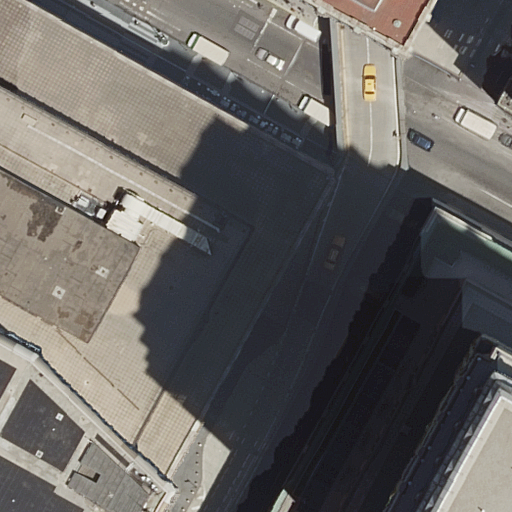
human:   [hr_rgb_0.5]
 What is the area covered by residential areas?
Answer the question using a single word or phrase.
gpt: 0m2

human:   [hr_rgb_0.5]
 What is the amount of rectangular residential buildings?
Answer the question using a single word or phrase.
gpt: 2

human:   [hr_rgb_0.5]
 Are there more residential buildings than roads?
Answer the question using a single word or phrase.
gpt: no

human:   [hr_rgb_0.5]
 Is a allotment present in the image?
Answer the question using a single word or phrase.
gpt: no

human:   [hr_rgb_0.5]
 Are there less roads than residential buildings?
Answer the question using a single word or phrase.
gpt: no

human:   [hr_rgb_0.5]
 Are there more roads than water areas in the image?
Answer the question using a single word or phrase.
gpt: yes

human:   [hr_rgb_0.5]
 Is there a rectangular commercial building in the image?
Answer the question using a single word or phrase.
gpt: yes

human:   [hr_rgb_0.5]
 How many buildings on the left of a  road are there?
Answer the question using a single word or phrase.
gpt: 3

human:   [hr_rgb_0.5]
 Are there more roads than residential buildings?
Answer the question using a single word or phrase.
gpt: yes

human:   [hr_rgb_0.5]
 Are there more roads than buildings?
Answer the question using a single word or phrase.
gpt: yes

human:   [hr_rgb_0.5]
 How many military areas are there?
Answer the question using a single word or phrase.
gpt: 0

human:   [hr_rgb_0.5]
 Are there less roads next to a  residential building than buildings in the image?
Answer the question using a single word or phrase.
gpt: no

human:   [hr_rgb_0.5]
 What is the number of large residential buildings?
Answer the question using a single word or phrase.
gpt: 1

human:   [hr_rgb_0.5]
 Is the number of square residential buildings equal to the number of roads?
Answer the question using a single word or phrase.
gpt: no

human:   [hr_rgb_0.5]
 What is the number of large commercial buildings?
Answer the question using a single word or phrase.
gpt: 1

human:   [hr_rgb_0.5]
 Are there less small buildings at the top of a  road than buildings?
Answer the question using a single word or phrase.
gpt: yes

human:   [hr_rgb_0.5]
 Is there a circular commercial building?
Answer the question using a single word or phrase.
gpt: no

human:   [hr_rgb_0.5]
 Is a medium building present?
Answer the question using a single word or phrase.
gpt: yes

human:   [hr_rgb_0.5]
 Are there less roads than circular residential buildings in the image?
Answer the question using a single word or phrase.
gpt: no

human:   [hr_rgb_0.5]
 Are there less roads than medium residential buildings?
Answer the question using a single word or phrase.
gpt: no

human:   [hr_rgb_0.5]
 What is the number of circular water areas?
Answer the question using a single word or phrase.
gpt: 0

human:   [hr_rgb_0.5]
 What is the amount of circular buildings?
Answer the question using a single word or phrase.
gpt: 0

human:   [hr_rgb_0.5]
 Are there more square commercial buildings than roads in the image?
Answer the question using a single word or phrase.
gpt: no

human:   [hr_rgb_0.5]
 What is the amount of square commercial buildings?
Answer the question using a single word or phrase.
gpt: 0

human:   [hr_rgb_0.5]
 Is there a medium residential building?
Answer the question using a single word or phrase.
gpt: yes

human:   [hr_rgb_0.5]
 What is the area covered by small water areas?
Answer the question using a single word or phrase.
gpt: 0m2

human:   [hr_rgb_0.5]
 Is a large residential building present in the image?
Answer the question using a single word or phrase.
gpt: yes

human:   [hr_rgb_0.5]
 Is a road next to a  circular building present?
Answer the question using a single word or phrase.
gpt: no

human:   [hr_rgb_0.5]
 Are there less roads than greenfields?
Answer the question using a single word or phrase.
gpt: no

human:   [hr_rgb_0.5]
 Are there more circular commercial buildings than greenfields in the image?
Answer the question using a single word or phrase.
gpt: no

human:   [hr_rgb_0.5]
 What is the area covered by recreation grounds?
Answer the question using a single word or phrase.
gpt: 0m2

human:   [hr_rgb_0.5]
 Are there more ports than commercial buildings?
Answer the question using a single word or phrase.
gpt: no

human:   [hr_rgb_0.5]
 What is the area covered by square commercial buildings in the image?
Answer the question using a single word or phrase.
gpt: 0m2

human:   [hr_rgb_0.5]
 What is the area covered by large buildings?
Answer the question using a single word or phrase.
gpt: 6823m2

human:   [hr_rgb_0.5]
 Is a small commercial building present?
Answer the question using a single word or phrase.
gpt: no

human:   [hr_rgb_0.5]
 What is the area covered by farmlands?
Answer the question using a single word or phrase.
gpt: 0m2